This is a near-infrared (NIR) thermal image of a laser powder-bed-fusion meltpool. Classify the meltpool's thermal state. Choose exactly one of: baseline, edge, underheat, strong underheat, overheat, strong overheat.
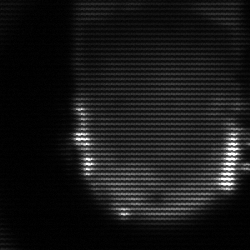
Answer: baseline